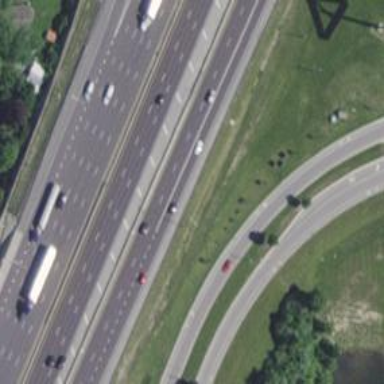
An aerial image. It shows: Motorway junction.